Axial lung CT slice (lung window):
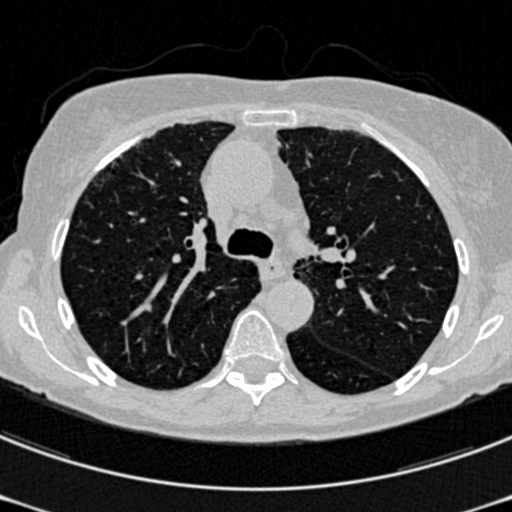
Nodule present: no